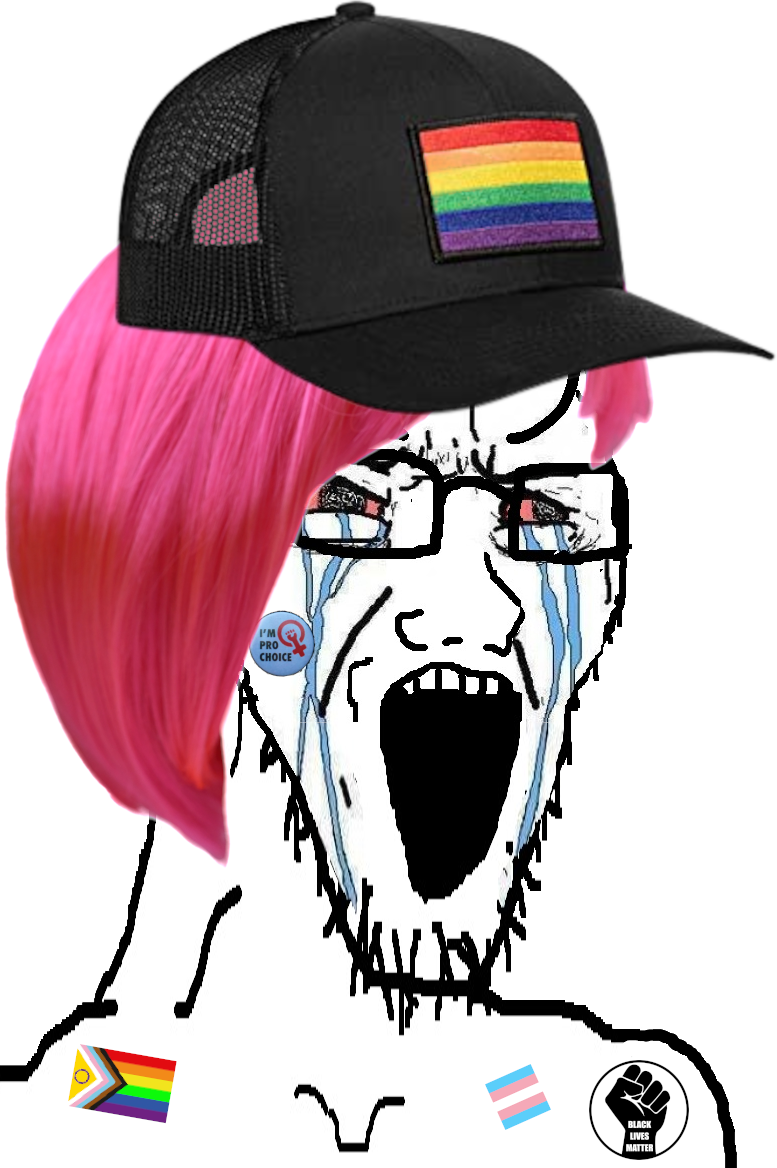
Label: 5_Soyjak